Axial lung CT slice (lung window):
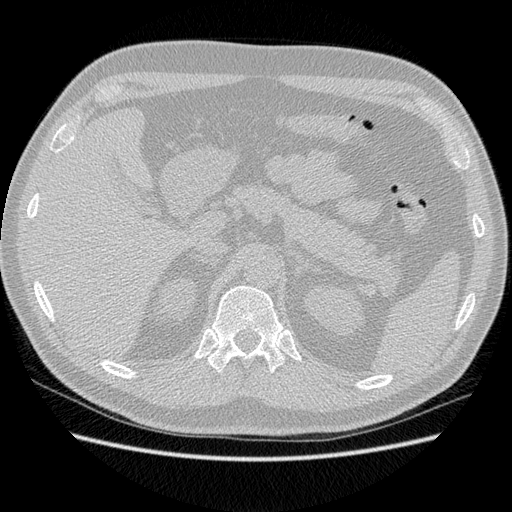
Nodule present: no